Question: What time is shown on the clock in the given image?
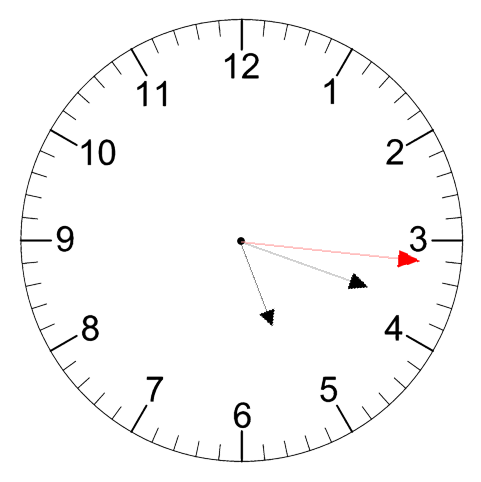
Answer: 05:18:16